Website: walmart
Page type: account-selection
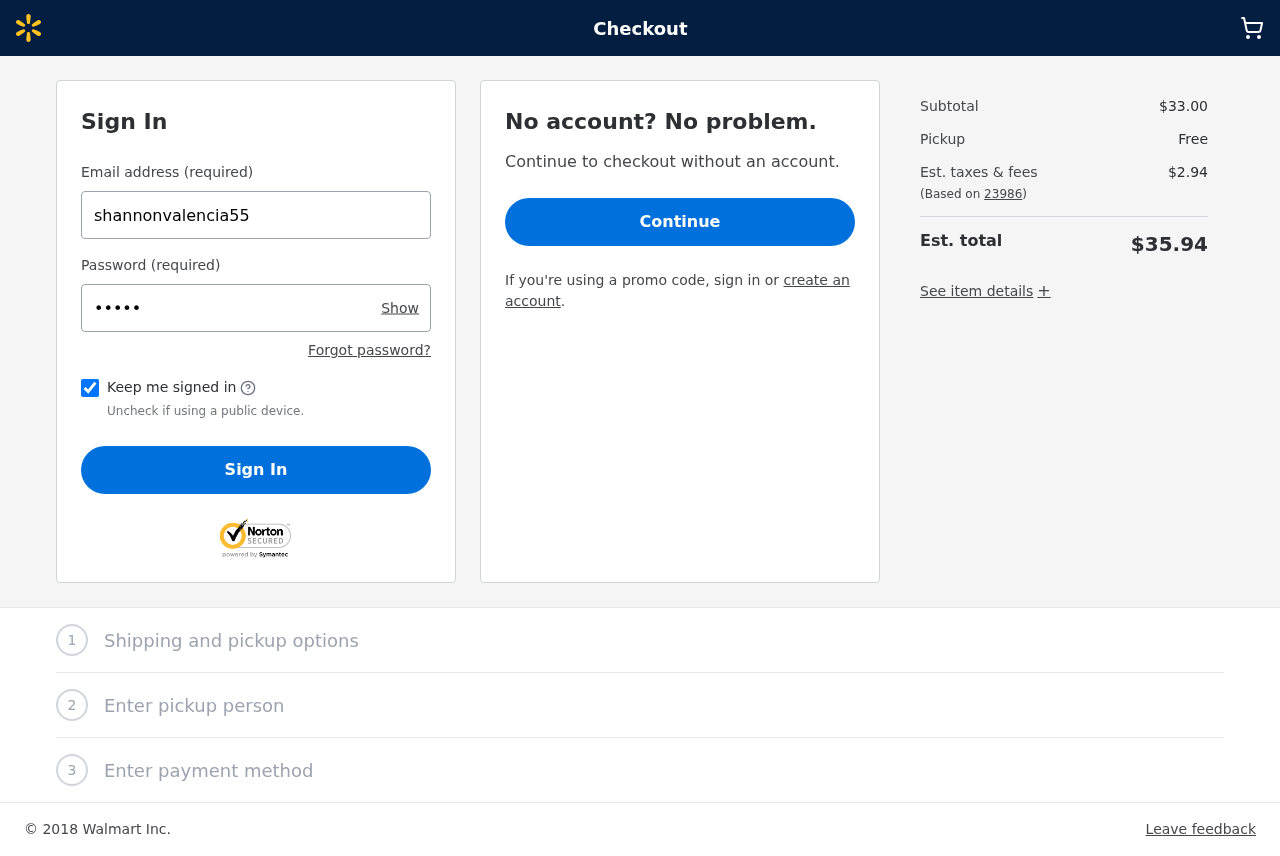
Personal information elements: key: PII_LOGIN_USERNAME
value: shannonvalencia55
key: PII_POSTCODE
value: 23986
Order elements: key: ORDER_SUBTOTAL
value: $33.00
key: ORDER_TAX
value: $2.94
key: ORDER_TOTAL
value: $35.94